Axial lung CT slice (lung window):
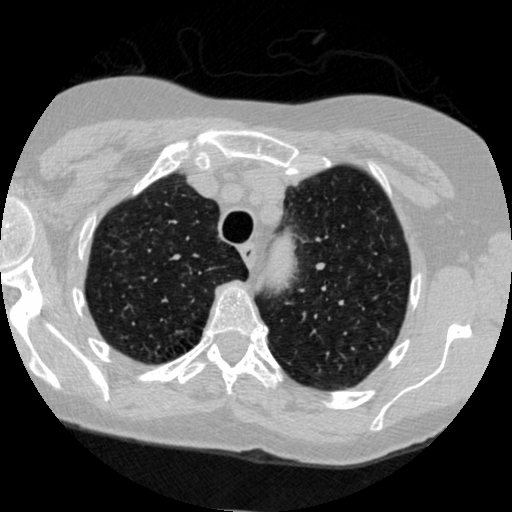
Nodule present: no